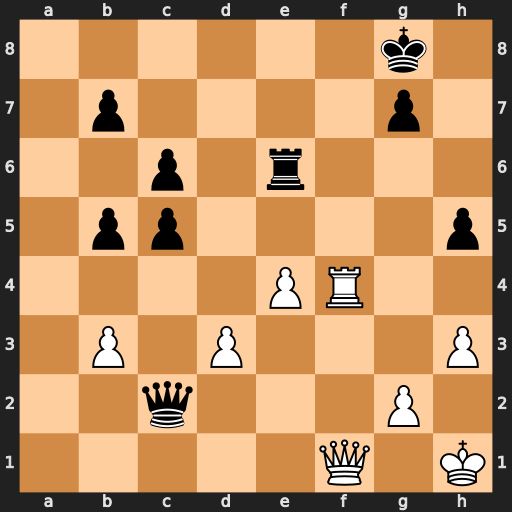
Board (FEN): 6k1/1p4p1/2p1r3/1pp4p/4PR2/1P1P3P/2q3P1/5Q1K
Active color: w
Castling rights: -
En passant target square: -
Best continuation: Rf8+ Kh7 Qf5+ Rg6 Qxh5+